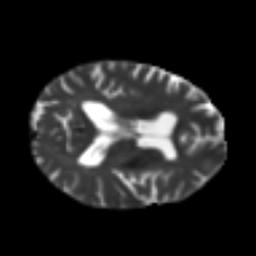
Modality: T2w
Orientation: axial
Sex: female
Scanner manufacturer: ge
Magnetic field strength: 3 T
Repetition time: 7 s
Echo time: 0.08 s